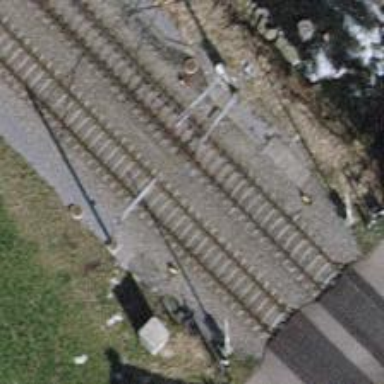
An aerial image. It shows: Railway switch.